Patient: sex M, age 30
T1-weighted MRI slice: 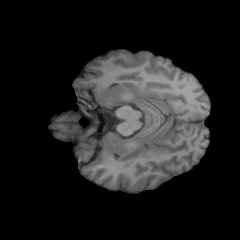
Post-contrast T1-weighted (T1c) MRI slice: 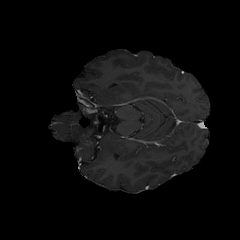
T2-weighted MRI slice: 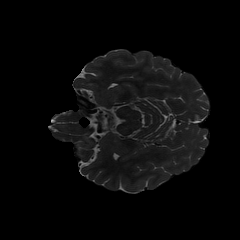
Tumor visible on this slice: no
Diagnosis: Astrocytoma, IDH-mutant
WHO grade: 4